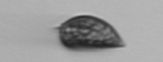
Label: Prorocentrum_triestinum